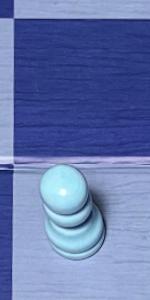
Label: Pawn_White